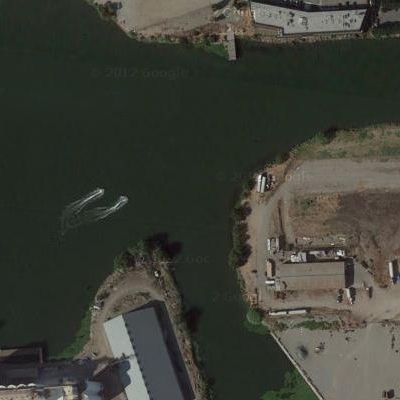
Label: RiverLake